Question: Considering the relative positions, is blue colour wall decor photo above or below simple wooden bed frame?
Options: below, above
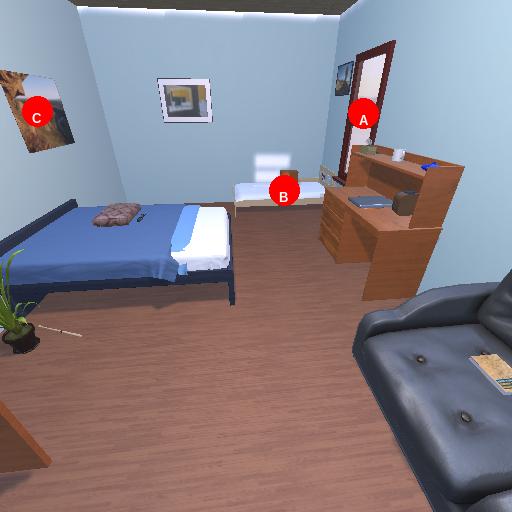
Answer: below